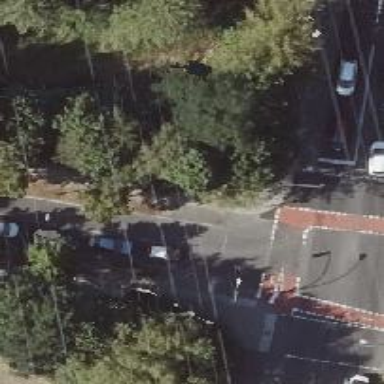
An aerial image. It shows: Road with traffic signals.